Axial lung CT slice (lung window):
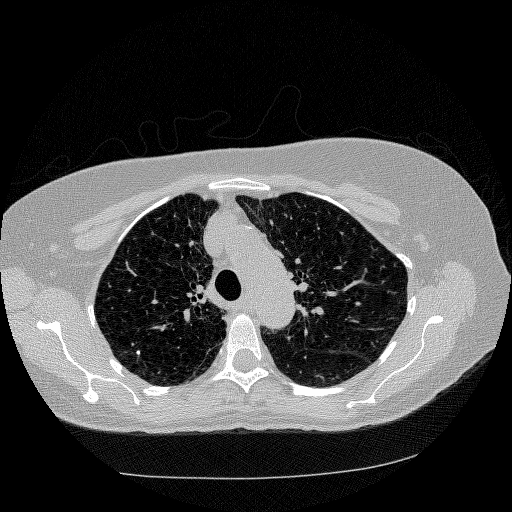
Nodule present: no